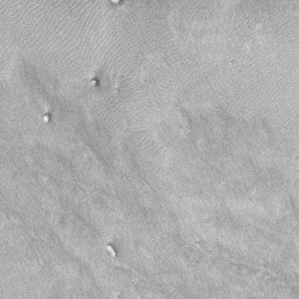
Label: frost